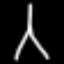
Label: The Eiffel Tower